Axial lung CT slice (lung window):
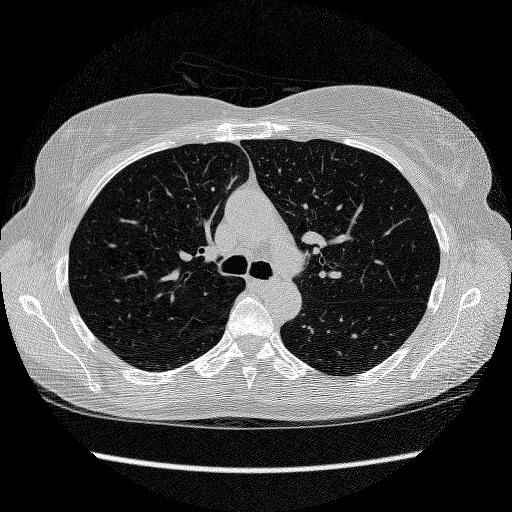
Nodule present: no